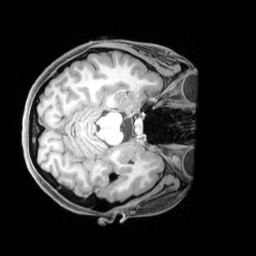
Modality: T1w
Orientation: axial
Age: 18
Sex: female
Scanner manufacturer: siemens
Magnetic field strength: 3 T
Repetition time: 1.97 s
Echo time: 0.00206 s